Question: This is a followup question for this:
<URL>
I ended up doing the scrolling in the same way explained in the accepted answer.
Now there is a request that one item is selected somehow (eg. as an url parameter or by some javascript calls) I should scroll the pane to the item with the corresponding ID in the scrollpane. Like a link to an anchor () would work!

I want to make a javascript call like this
'''
function scrollTo(id) {
$('#middle').magicallyScrollThatItemWouldBeVisible(itemid);
}
'''
But this is not in jQuery (or at least I don't know of it). So is there a way to make it?
I'll post a simple jsFiddle here:
<URL>
Help me write that scrollTo function!
A .animate would be fine too.
UPDATE: If it was not clear I would like it to only align to the left or right side of the panel, it it was overflowed on that side (so the minimum possible amount of scrolling happens)
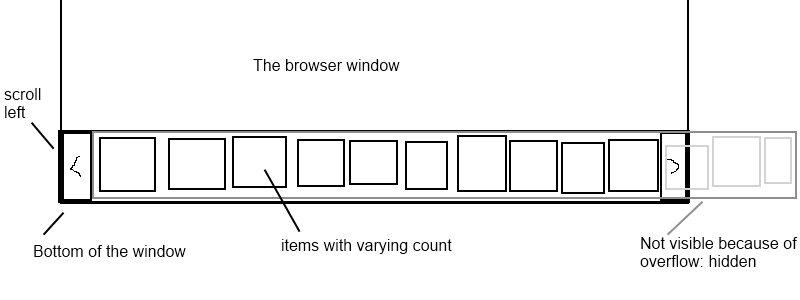
Answer: Since the elements have a fixed width, you can count the number of elements by using '.index() + 1', and animate to this value (after subtracting the container's width).
If you want the element to be centered, use '- Math.round(middle.width()/100)*50'.
<URL>
'''
//This code should be run on load / DOMReady
(function($){ //Run on load / DOMReady
$.fn.magicScrollTo = function(){
var middle = $("#middle");
var currentScrollLeft = middle.scrollLeft();
var width = middle.width();
var newScrollLeft = this.offset().left + currentScrollLeft - middle.offset().left;
if(newScrollLeft >= currentScrollLeft && newScrollLeft <= currentScrollLeft + width - this.outerWidth()) return;
if(newScrollLeft > currentScrollLeft){ //If the element is at the right side
newScrollLeft = newScrollLeft - width + this.outerWidth();
}
middle.animate({
scrollLeft: newScrollLeft,
}, 'fast')
}
})(jQuery);
'''
Usage:
'''
//Select the 4rd element, and scroll to it (eq is zero-based):
$('.item').eq(3).magicScrollTo();
'''